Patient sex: M
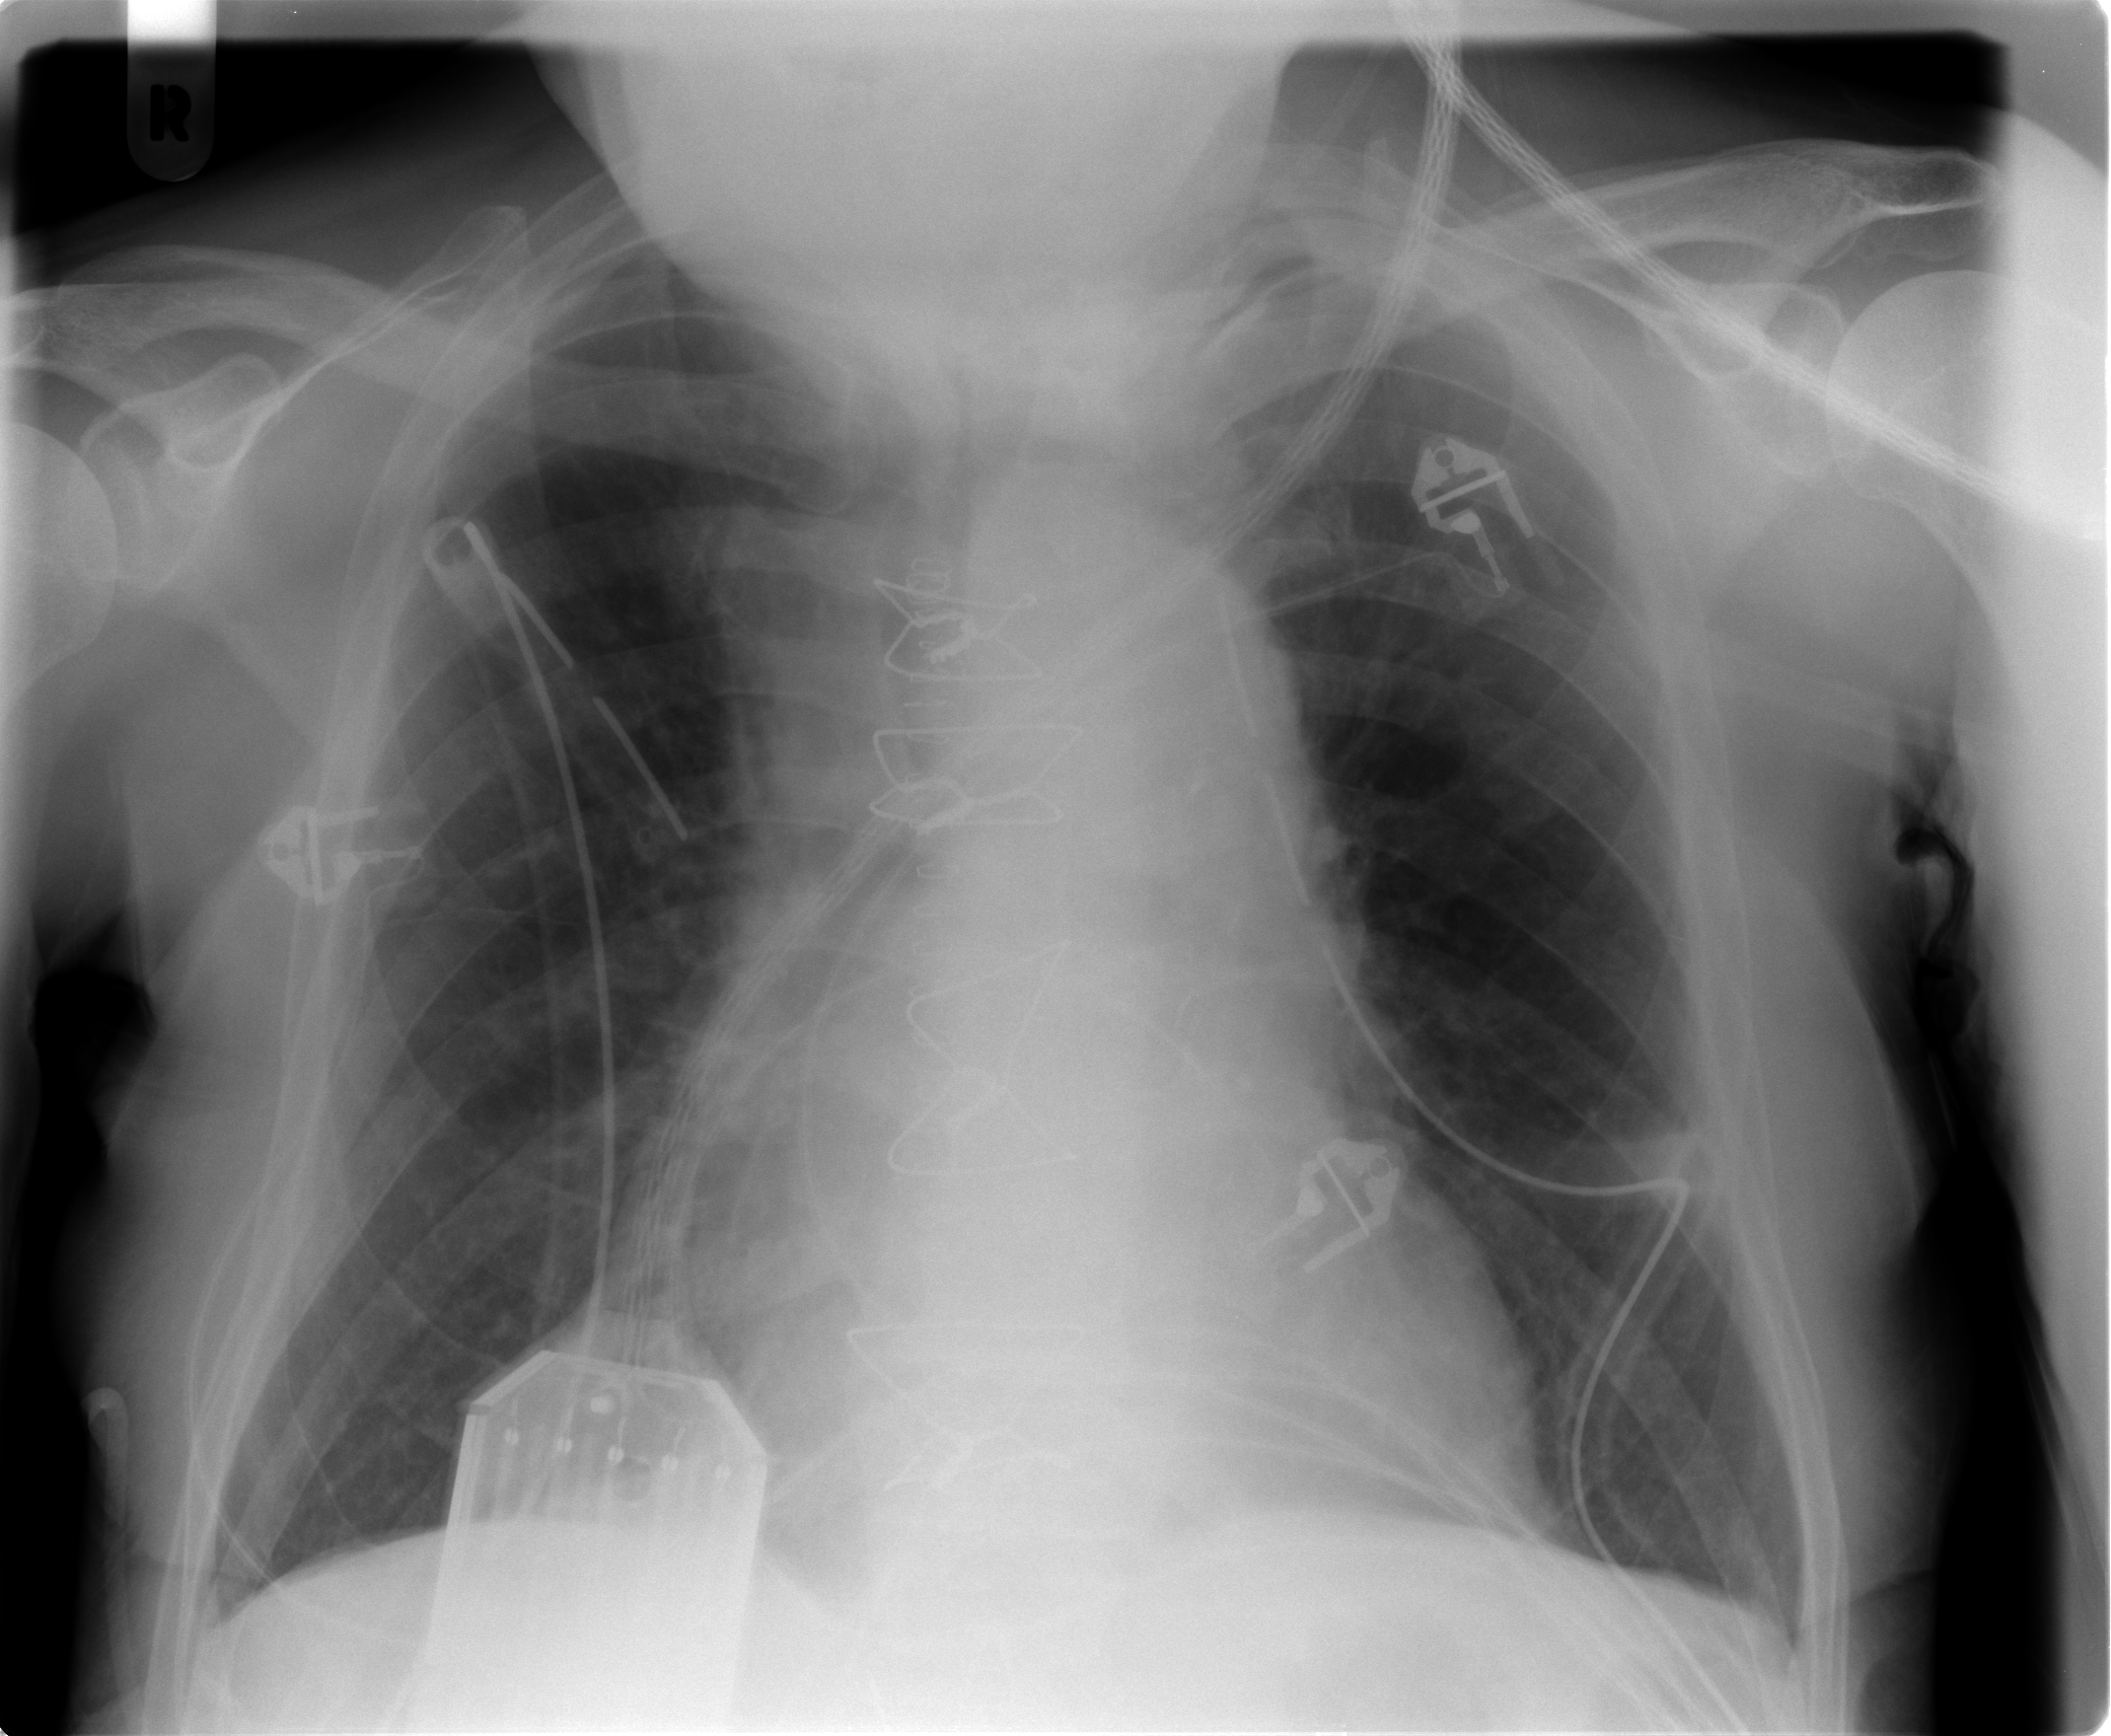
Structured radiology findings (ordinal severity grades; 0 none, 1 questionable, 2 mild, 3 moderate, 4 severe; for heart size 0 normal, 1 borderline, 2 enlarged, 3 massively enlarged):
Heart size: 1
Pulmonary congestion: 0
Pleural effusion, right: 0
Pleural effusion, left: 0
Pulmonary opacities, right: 0
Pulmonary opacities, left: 0
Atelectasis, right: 2
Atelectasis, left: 0